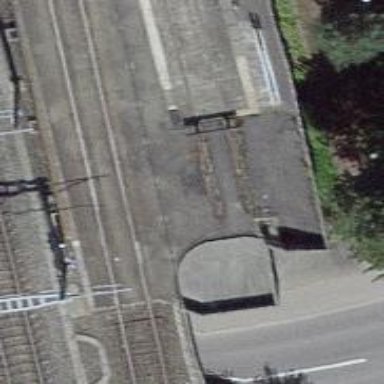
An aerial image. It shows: Railway buffer stop.